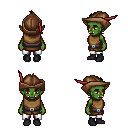
a pixel art fantasy rpg character, female body template, orc, green skin, leather chest armor, white pants, raven mohawk hairstyle, leather cap, black shoes, four views (front, back, left, right), 2x2 character sprite sheet, small pixel art, hard edges, no anti-aliasing